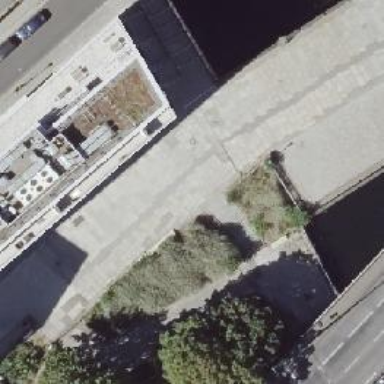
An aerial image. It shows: Historical footway bridge.